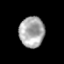
Tissue: prostate
Cell type: T cells
Senescence score: 0.355
Nuclear area (px): 756
Mean DAPI intensity: 168.481